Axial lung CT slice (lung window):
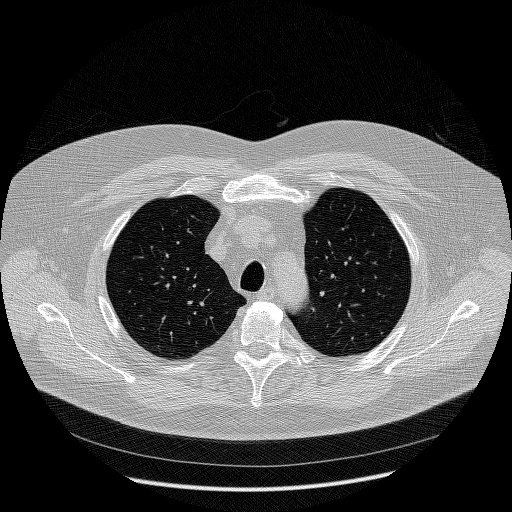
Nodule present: no